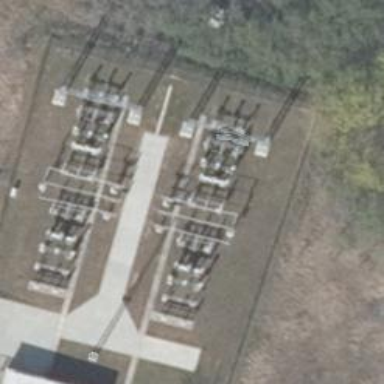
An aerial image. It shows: Three power lines with cables.